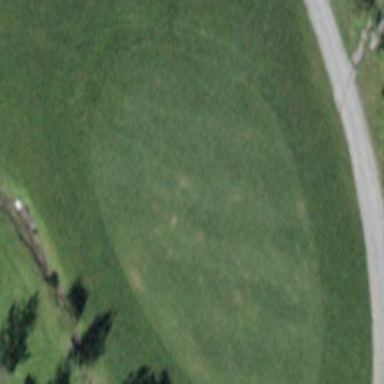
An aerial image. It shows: Grassy area designated as golf fairway.